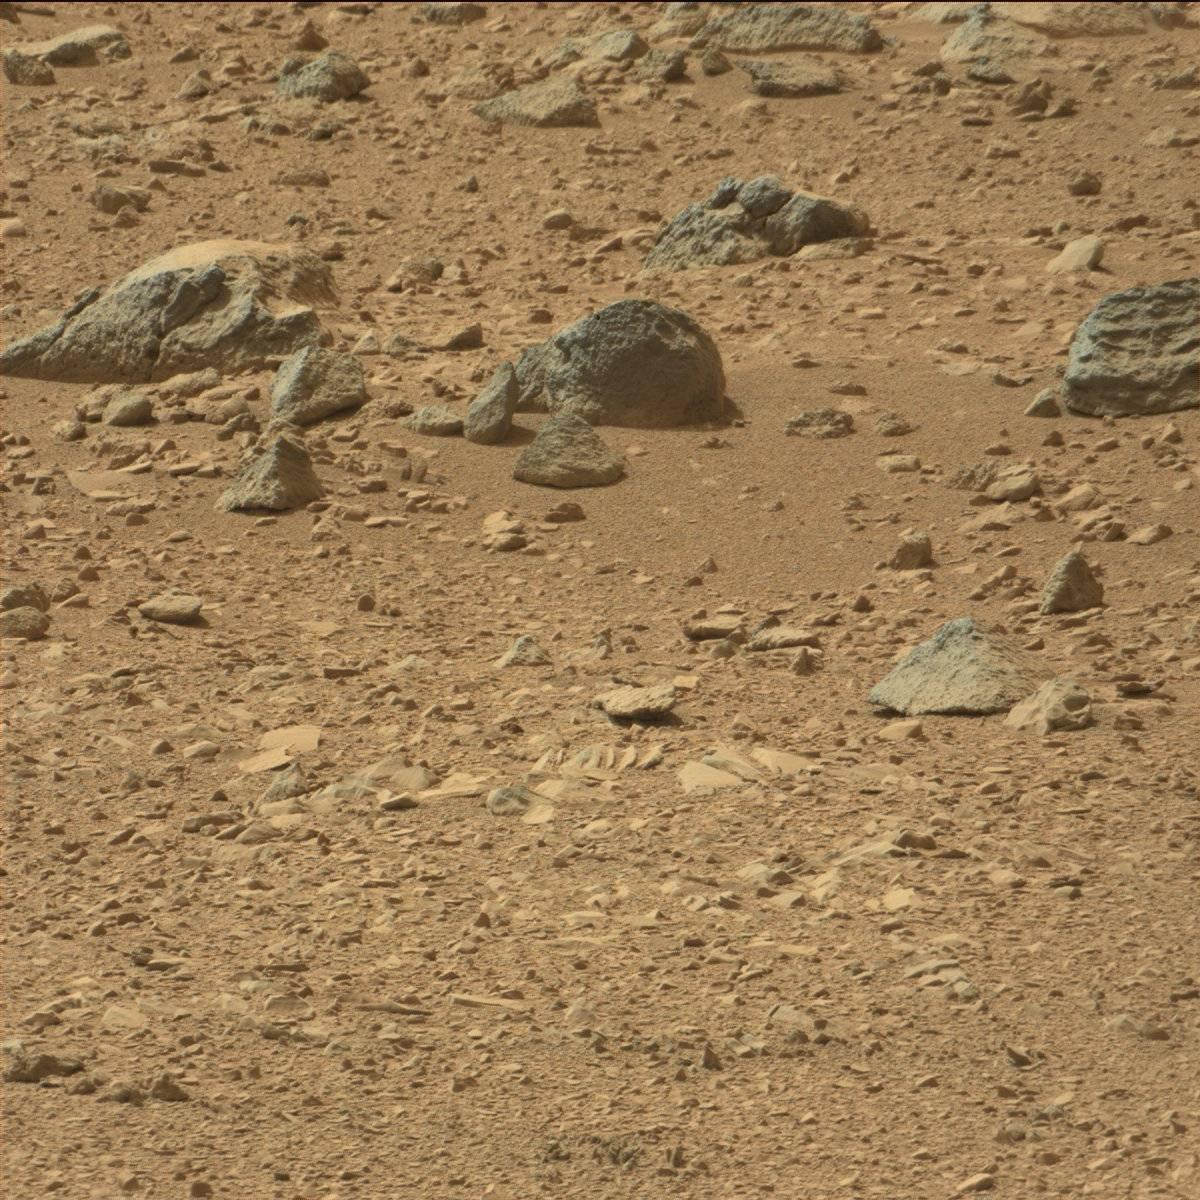
Terrain classes present: Bedrock, Rock, Sand / Soil